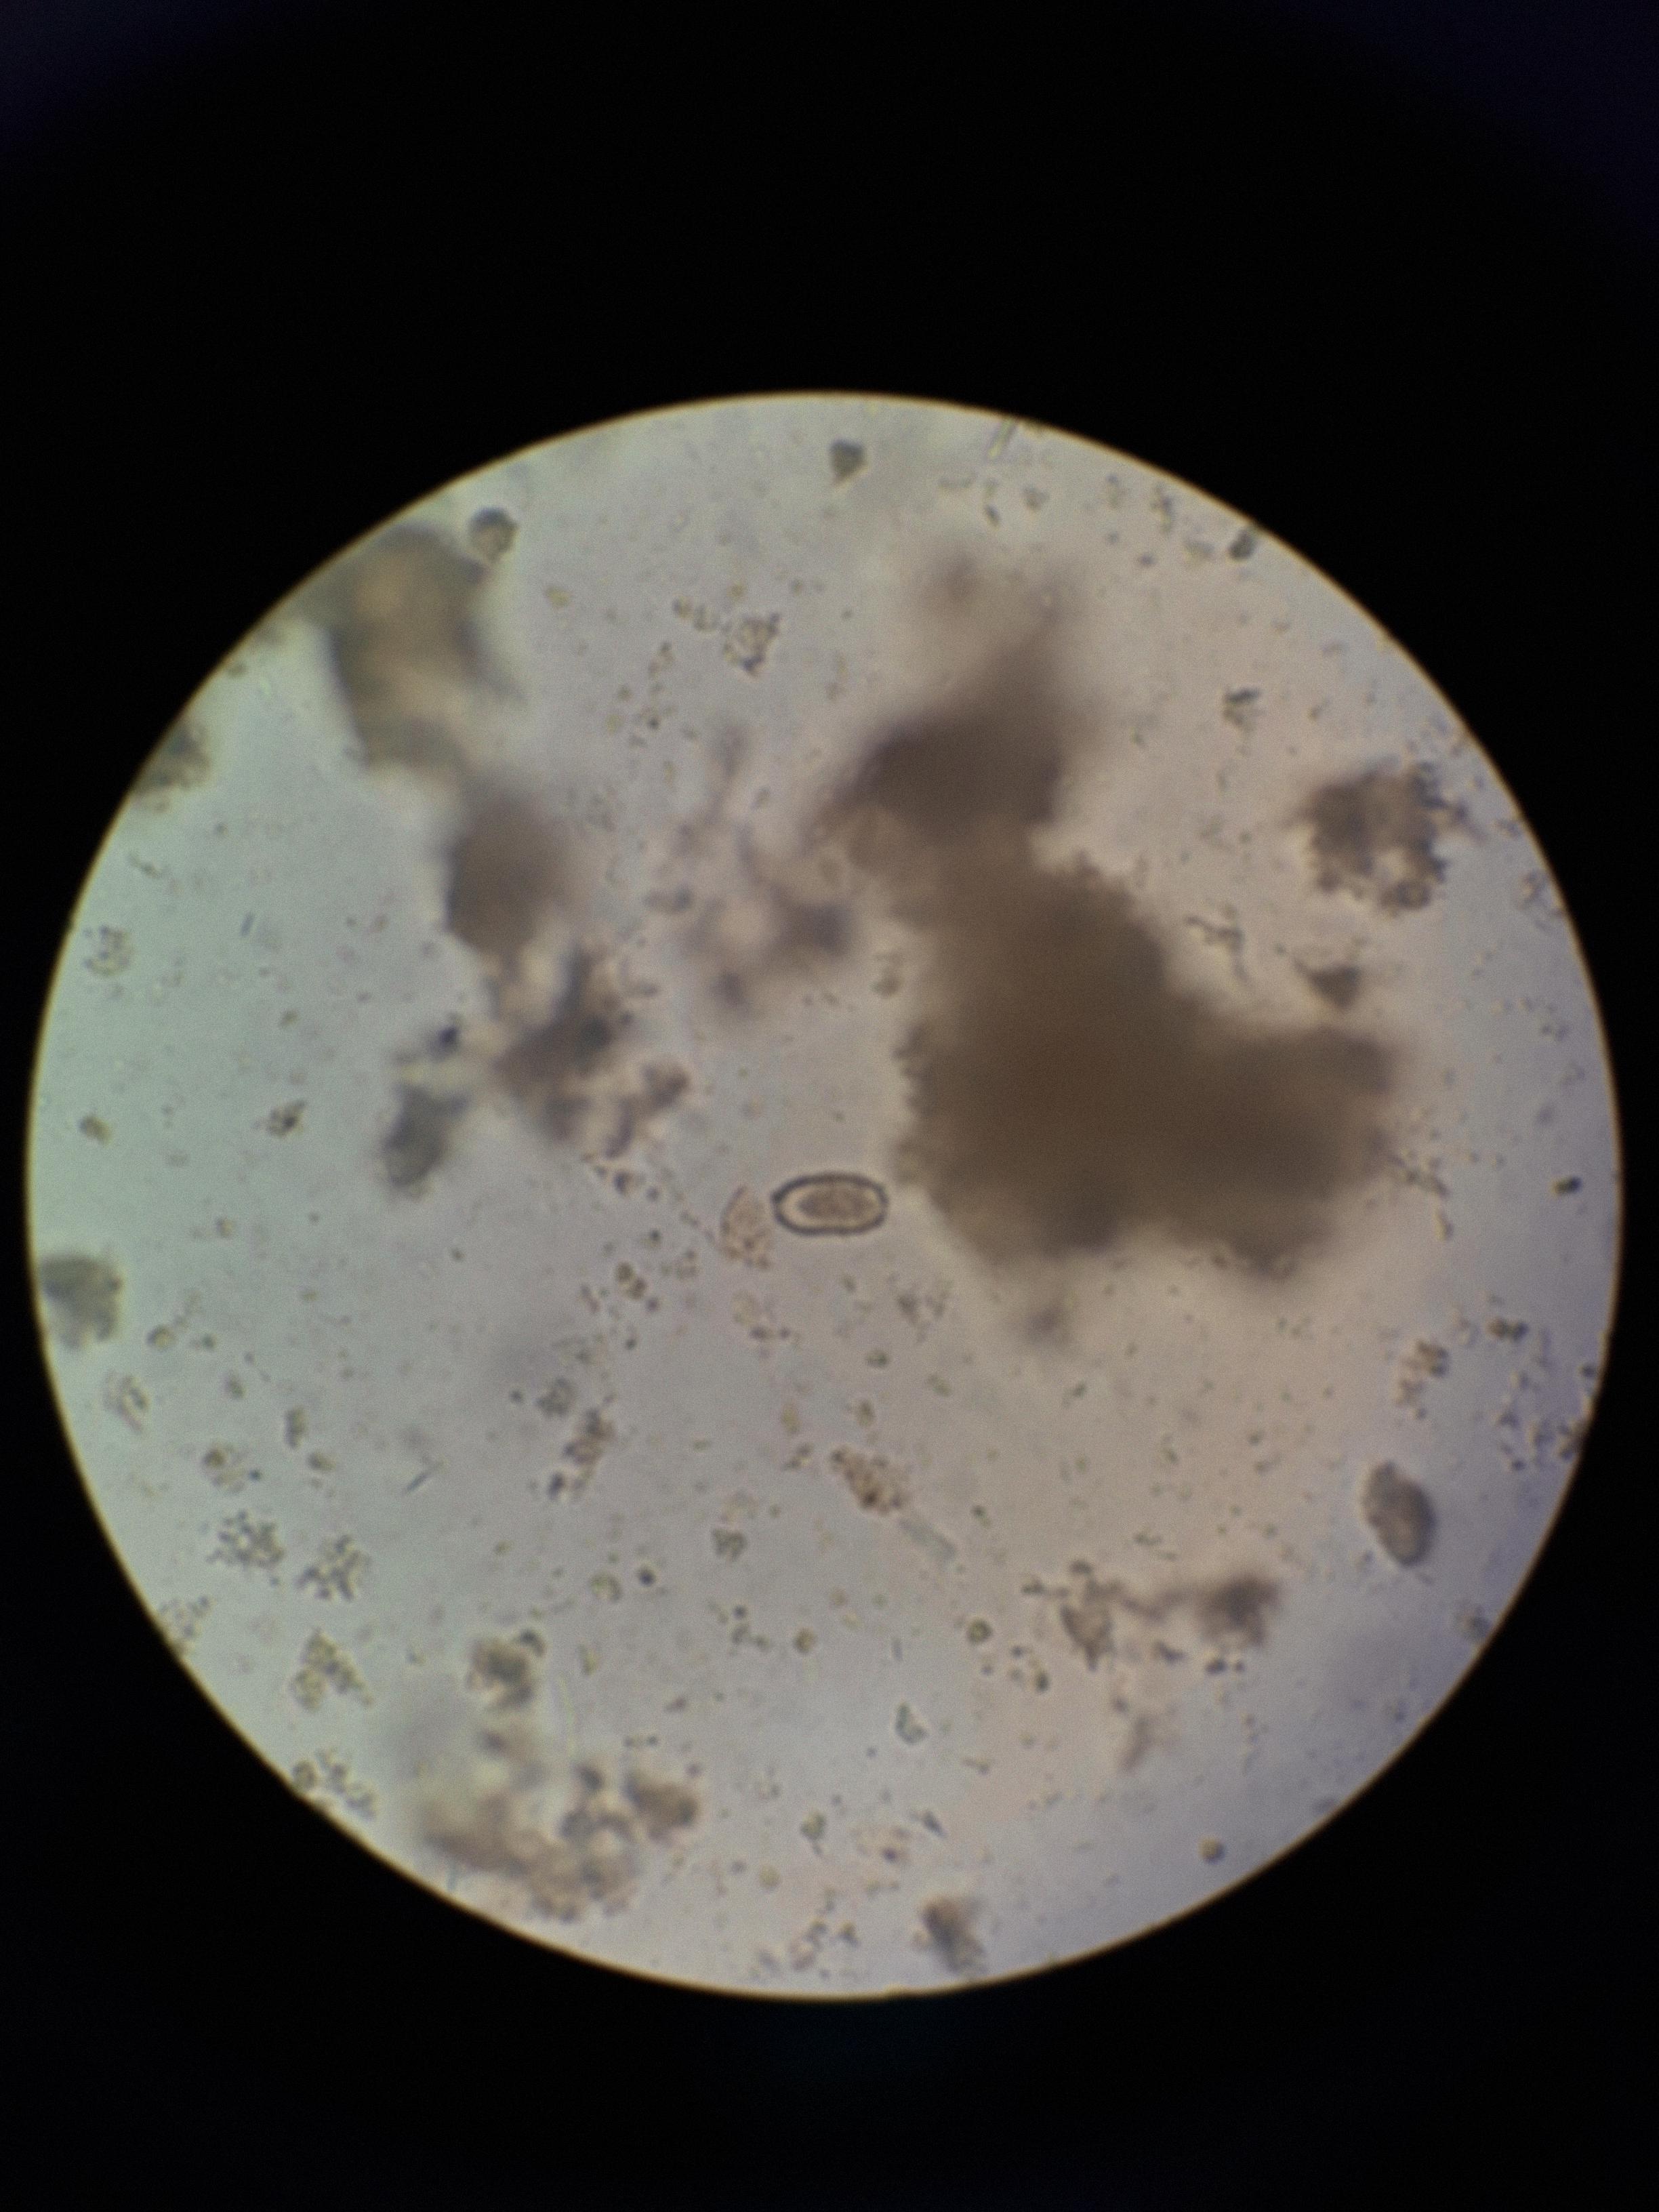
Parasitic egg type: Capillaria philippinensis